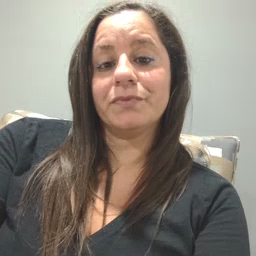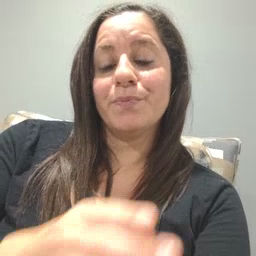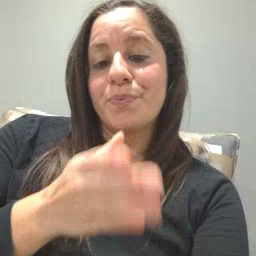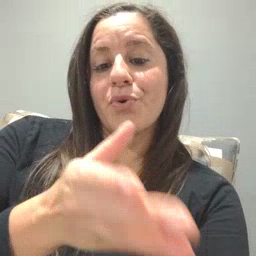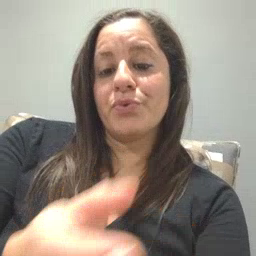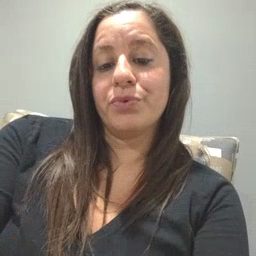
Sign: boat